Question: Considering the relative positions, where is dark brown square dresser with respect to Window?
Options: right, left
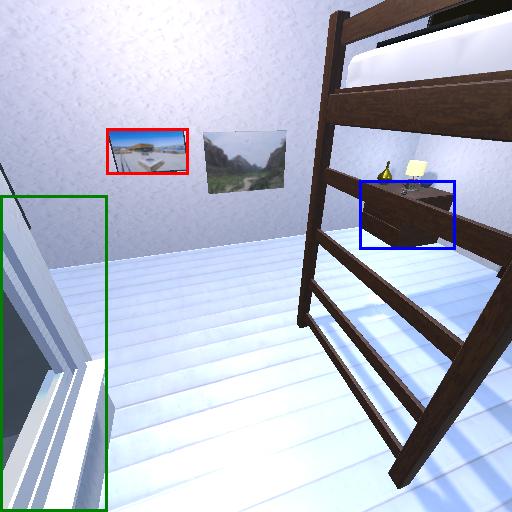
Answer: right